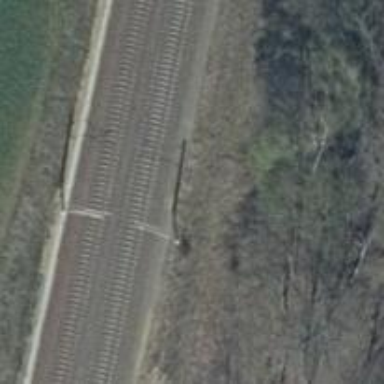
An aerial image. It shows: Milestone along the railway with catenary mast.